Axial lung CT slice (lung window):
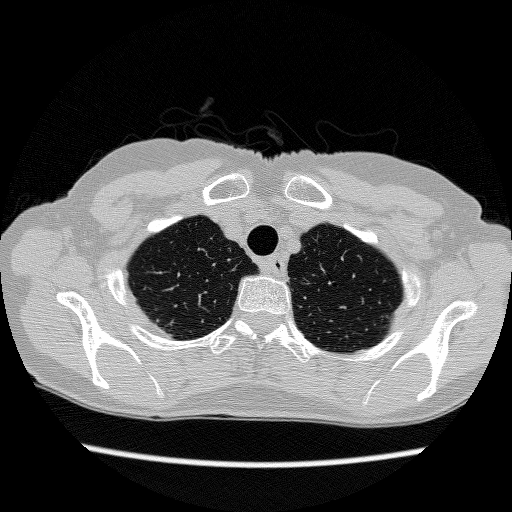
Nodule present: no